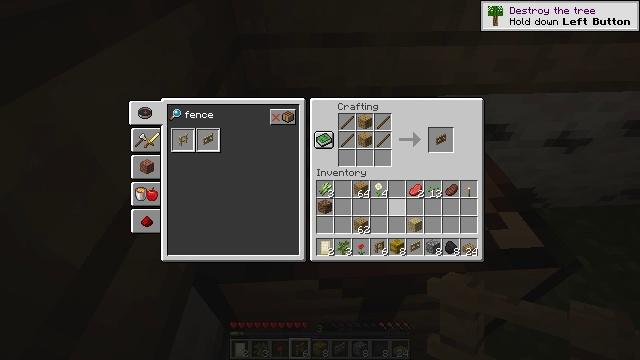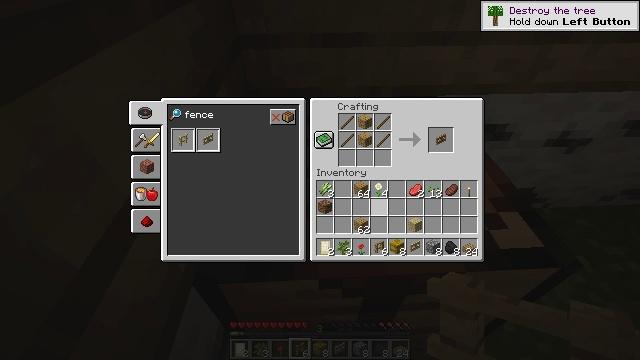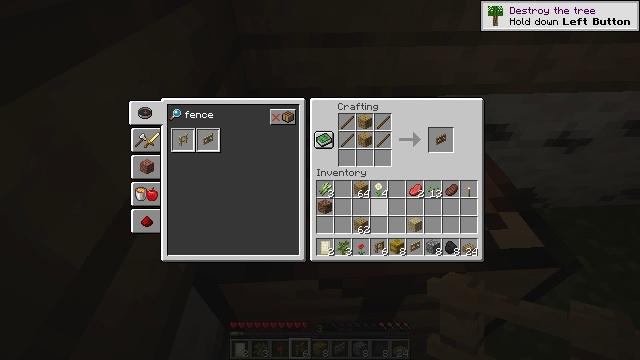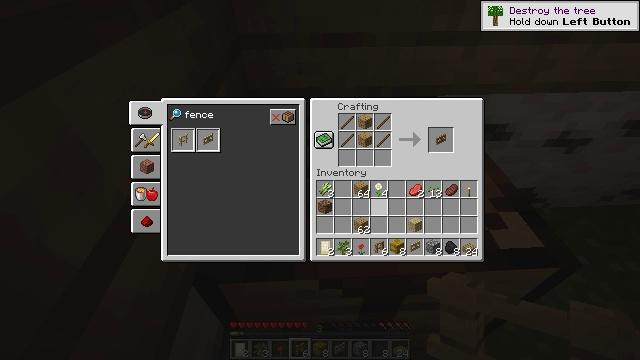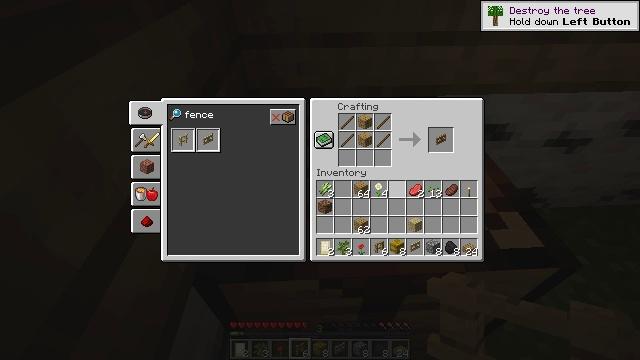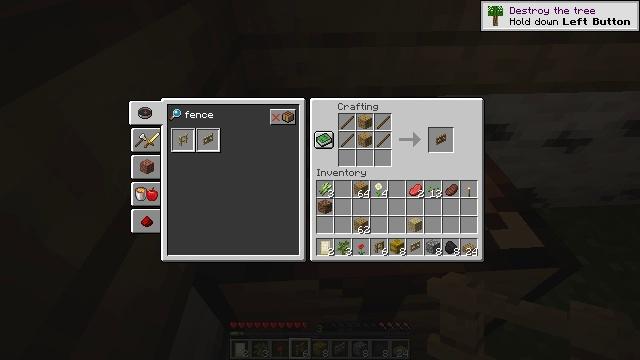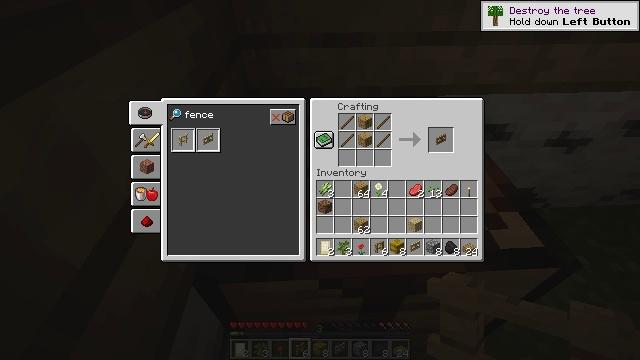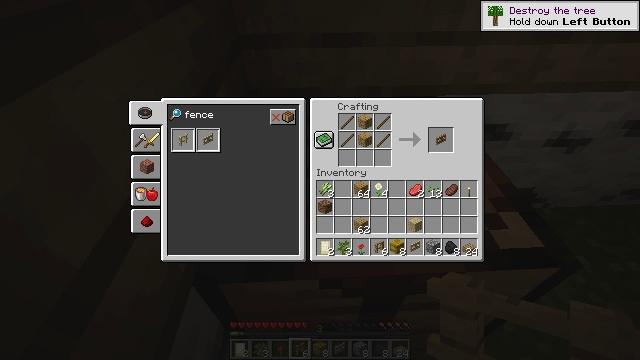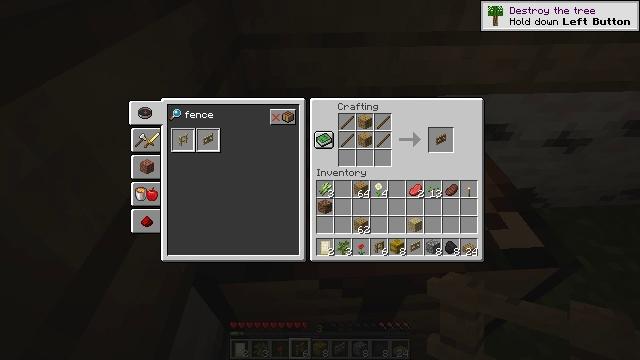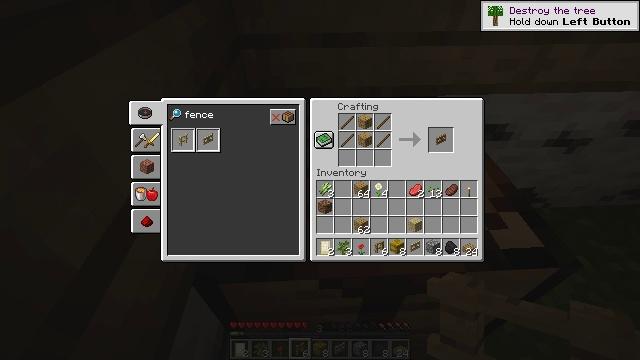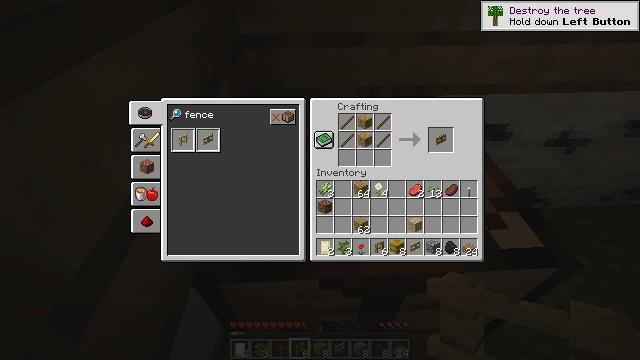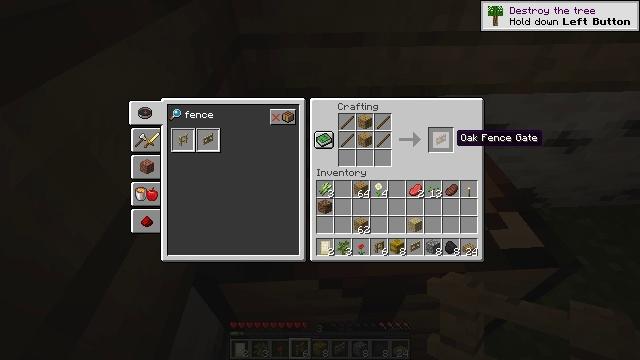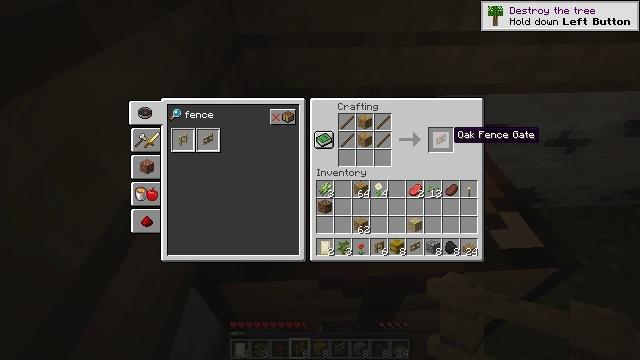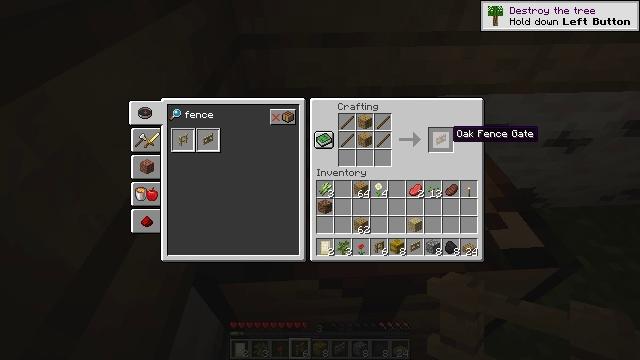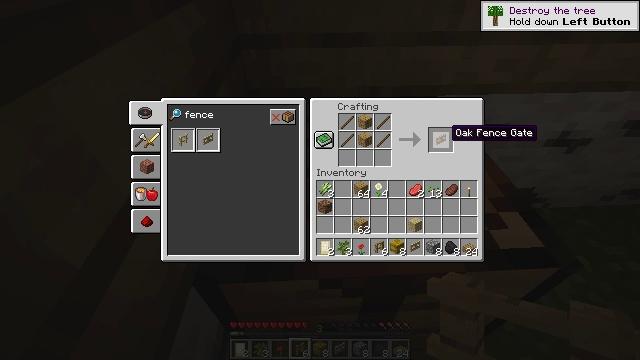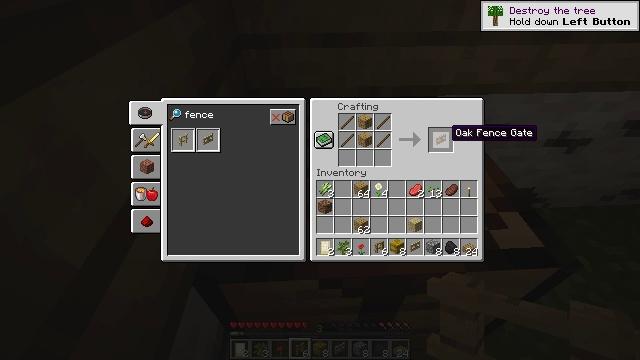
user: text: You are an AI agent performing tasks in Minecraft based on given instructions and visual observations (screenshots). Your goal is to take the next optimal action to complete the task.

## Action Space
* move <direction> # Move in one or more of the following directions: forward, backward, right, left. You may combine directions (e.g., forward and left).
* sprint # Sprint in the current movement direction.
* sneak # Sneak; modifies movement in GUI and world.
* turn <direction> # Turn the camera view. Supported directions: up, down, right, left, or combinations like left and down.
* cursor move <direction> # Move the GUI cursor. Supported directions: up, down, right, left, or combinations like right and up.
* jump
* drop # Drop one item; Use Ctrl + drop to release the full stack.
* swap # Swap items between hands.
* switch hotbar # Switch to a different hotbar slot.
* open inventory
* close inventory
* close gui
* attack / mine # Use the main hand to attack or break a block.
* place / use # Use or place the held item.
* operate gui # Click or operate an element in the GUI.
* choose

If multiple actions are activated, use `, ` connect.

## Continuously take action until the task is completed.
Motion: motion action
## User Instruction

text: To get an oak fence gate, use oak planks and sticks at the crafting table.
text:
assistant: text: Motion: no_op
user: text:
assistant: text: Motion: no_op
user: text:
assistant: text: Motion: no_op
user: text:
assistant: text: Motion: cursor move right and up
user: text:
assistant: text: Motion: cursor move right and up
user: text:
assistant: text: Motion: cursor move right and up
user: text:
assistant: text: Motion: no_op
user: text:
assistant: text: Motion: no_op
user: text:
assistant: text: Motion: no_op
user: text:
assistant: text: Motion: no_op
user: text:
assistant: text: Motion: no_op
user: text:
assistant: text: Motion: no_op
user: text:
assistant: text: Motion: no_op
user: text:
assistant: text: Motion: no_op
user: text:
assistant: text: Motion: no_op
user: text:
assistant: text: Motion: operate gui
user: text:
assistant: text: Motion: operate gui
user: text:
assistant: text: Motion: no_op
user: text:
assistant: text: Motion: no_op
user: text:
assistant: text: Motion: cursor move left and down
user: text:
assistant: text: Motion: no_op